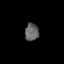
Tissue: prostate
Cell type: T cells
Senescence score: 0.3618
Nuclear area (px): 236
Mean DAPI intensity: 98.411